【题型】填空题　【知识点】立体几何　【难度】medium
如图所示，在直角梯形 $ABCD$ 中，$AD // BC$，$AB \perp BC$，$AD = AB = 2$，$BC = 4$。将折线 $DABC$ 绕着 $CD$ 所在直线旋转一周形成的旋转面的面积是 \underline{\hspace{2cm}}。

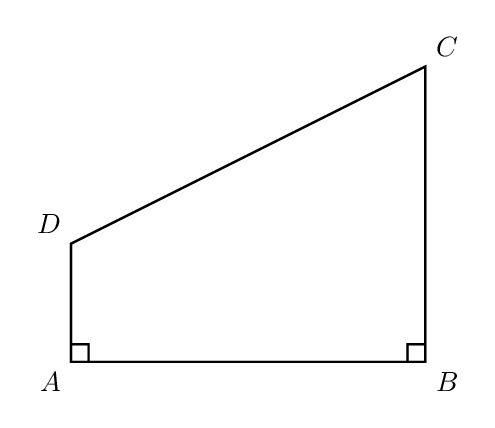
【解答】
\textbf{【答案】} $16\pi$

\vspace{1em}

\textbf{【分析】} 根据旋转体性质，结合圆锥和圆台的侧面积公式即可求解。

\vspace{1em}

\textbf{【详解】}
过 $A$ 作 $AE \perp CD$ 于点 $E$，
由于 $AD // BC$，$AB \perp BC$，$AD = AB = 2$，$BC = 4$，
所以 $BD = \sqrt{2}AB = 2\sqrt{2}$，$\angle ABD = \angle ADB = 45^\circ$，
进而 $CD = \sqrt{BD^2 + BC^2 - 2BD \cdot BC \cos 45^\circ} = 2\sqrt{2}$，
故 $BD^2 + CD^2 = BC^2$。
从而 $BD \perp CD$，又 $AE \perp CD$，所以四边形 $ABDE$ 为直角梯形。

所以折线 $DABC$ 绕着 $CD$ 所在直线旋转一周形成的旋转体为：以 Rt$\triangle BCD$ 绕 $CD$ 形成的圆锥和以梯形 $ABDE$ 绕着 $CD$ 形成的圆台，挖去以 Rt$\triangle AED$ 绕 $CD$ 形成的小圆锥。
如图所示：$AE = ED = \frac{\sqrt{2}}{2}AD = \sqrt{2}$。

故表面积为 $S = \pi BD \cdot BC + \pi(AE + BD) \cdot AB - \pi AE \cdot AD = \pi \times 2\sqrt{2} \times 4 + \pi(\sqrt{2} + 2\sqrt{2}) \times 2 + \pi \times \sqrt{2} \times 2 = 16\pi$。

故答案为：$16\pi$。

\vspace{2em}

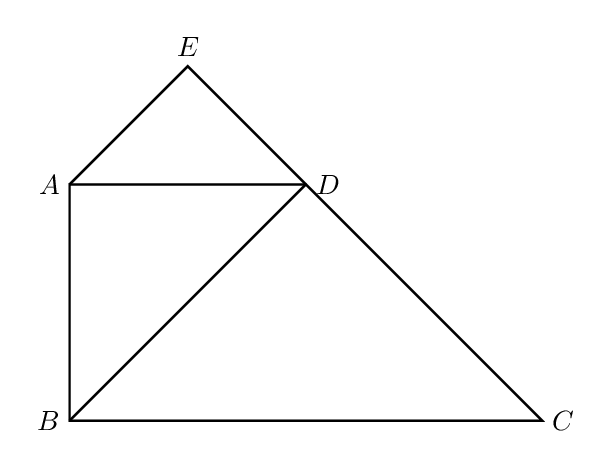
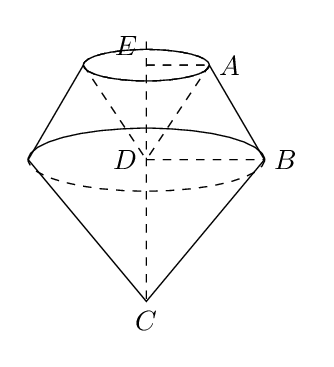